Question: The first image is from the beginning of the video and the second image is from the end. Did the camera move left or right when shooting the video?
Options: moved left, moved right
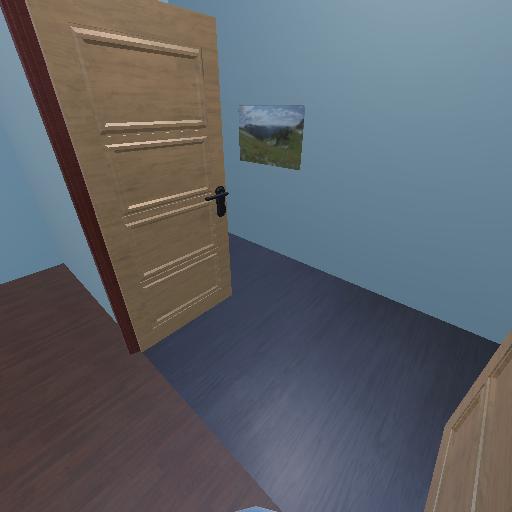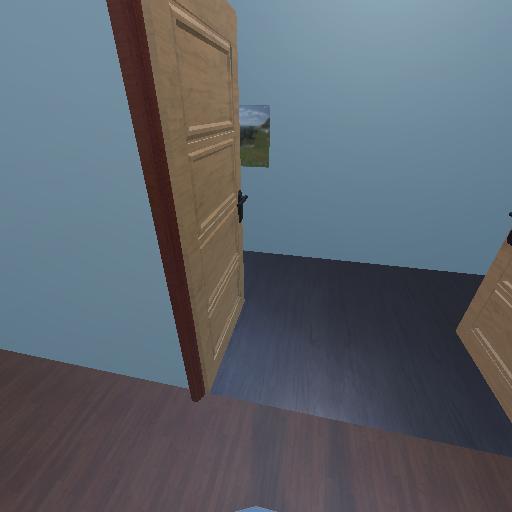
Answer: moved left